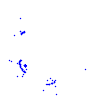
Particle: proton